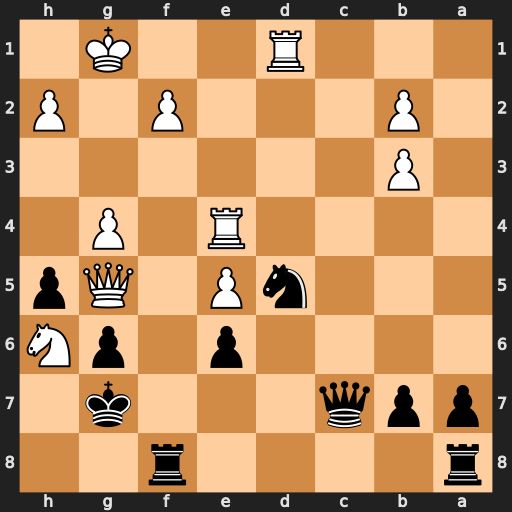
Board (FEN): r4r2/ppq3k1/4p1pN/3nP1Qp/4R1P1/1P6/1P3P1P/3R2K1
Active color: b
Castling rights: -
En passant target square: -
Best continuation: Qc2 Red4 Qxf2+